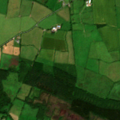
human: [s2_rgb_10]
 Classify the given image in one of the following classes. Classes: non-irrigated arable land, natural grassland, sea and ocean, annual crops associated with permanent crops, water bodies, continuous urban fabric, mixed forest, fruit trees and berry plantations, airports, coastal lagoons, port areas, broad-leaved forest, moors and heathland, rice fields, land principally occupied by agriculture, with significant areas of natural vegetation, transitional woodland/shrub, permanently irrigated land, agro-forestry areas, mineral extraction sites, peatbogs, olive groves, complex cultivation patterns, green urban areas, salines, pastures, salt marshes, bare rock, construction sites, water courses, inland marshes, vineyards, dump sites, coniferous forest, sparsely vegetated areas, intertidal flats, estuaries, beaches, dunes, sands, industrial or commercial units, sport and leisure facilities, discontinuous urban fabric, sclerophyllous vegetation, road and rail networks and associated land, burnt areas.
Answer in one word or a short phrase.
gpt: non-irrigated arable land, pastures, mixed forest, transitional woodland/shrub